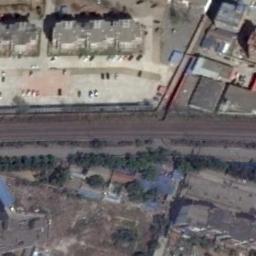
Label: railway